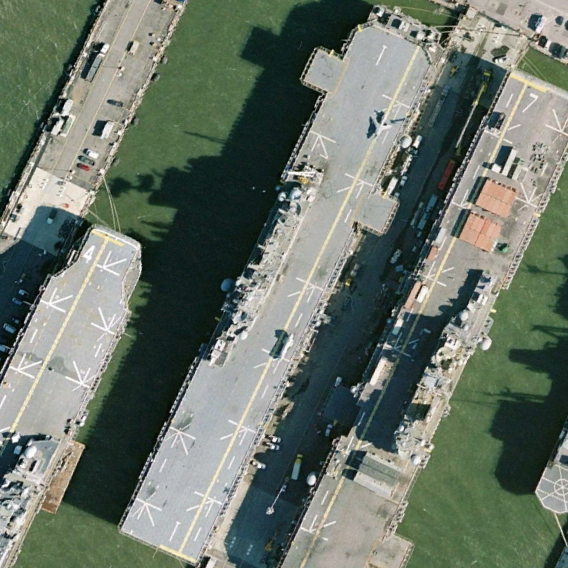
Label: assault